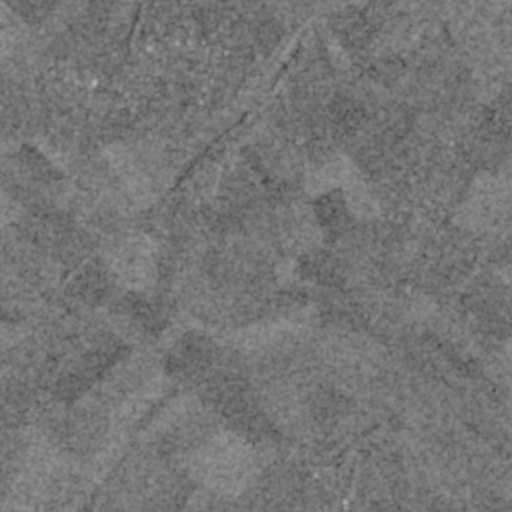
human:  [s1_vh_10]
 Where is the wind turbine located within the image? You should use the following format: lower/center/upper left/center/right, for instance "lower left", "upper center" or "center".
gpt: The wind turbine is located in the lower right of the image.
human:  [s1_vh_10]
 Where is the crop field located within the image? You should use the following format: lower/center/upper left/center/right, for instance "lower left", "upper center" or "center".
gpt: There is no crop field in the image.

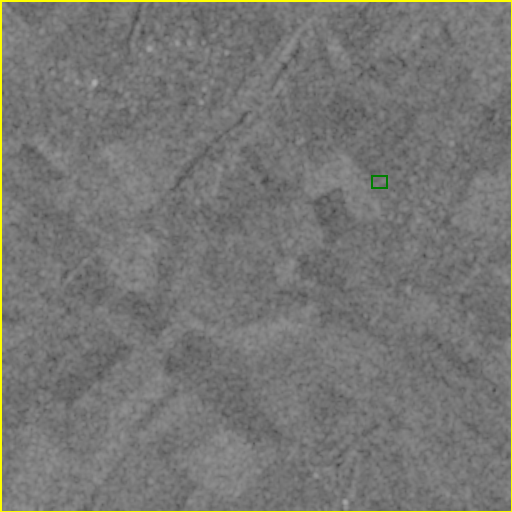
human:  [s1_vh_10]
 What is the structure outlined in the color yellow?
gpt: The structure outlined in yellow is a crop field.
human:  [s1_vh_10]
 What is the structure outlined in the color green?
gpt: The structure outlined in green is a park.
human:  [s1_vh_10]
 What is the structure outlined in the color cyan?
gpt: There is no cyan outline.